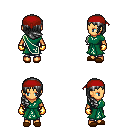
a pixel art fantasy rpg character, female body template, human, tanned skin, sash dress, metal pants, gray right-swept hairstyle, red bandana, gold gloves, brown slippers, four views (front, back, left, right), 2x2 character sprite sheet, small pixel art, hard edges, no anti-aliasing